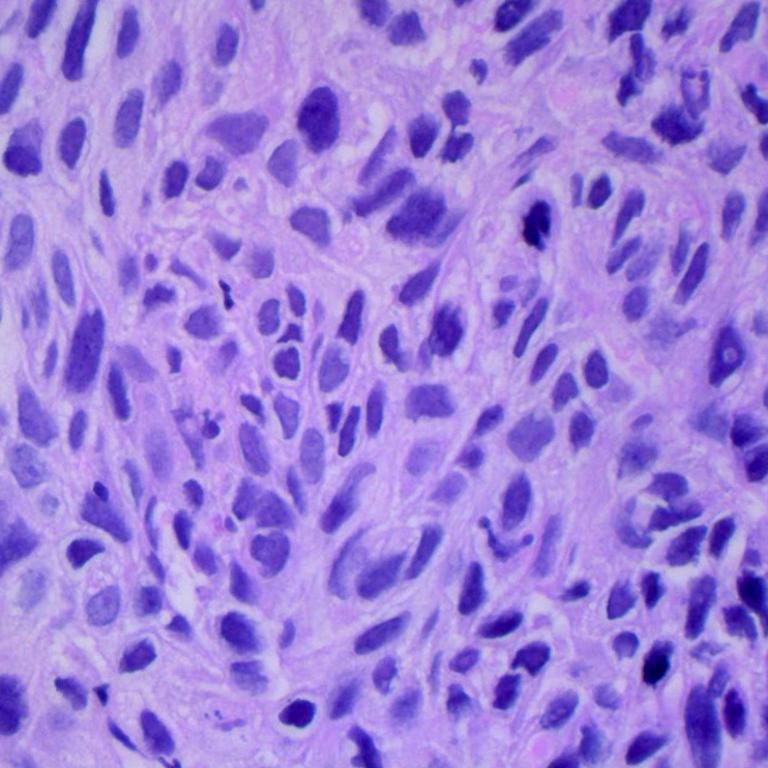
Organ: lung
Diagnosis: squamous carcinomas